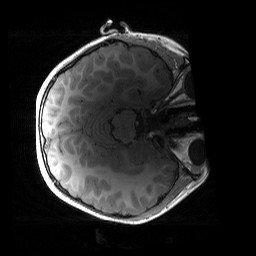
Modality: T1w
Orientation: axial
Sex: male
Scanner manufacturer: siemens
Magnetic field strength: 3 T
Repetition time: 1.9 s
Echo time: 0.00243 s